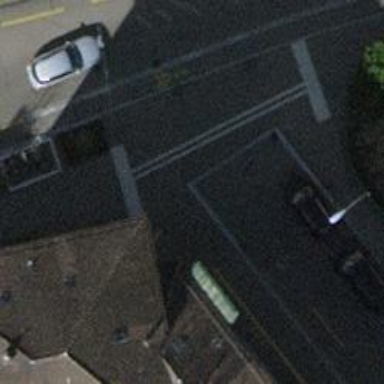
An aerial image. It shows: Asphalt sidewalk.